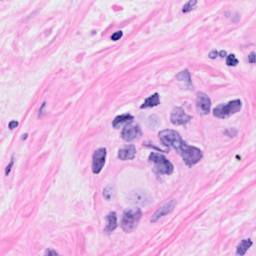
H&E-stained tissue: Breast